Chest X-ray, PA view. Patient: 50 years old, sex M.
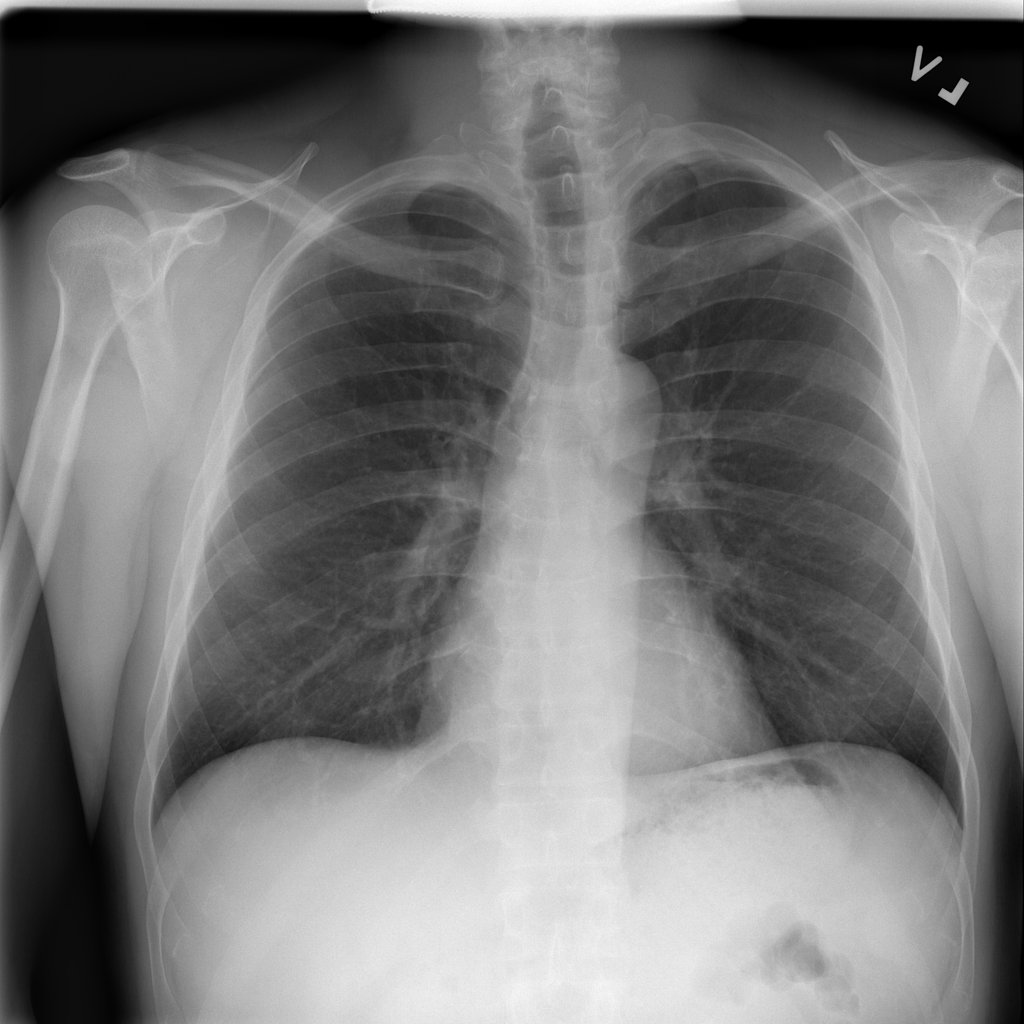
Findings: No Finding